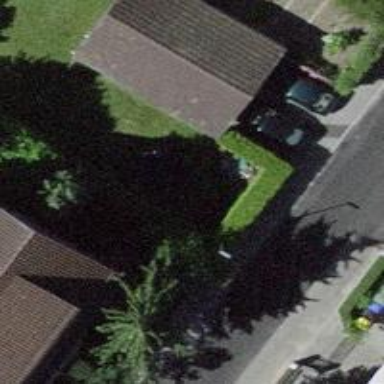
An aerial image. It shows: Garage building.